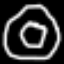
Label: donut